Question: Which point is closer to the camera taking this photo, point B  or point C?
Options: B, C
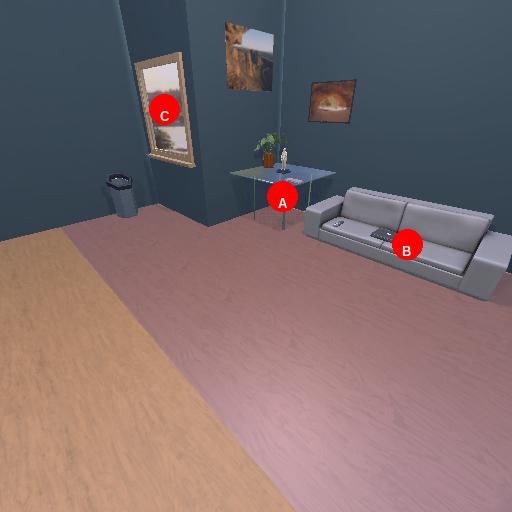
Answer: B